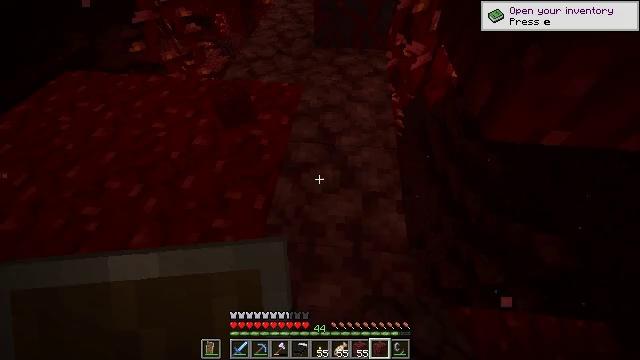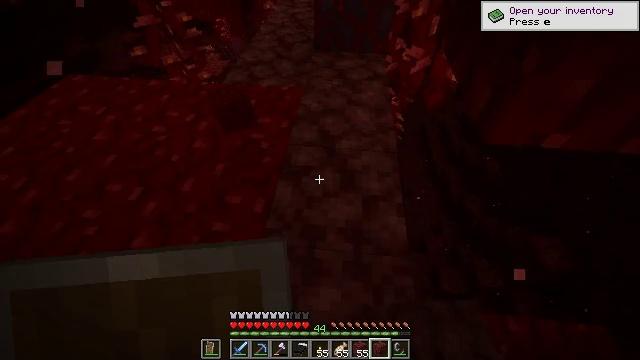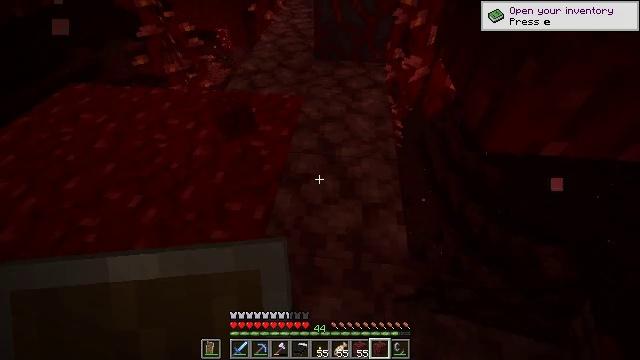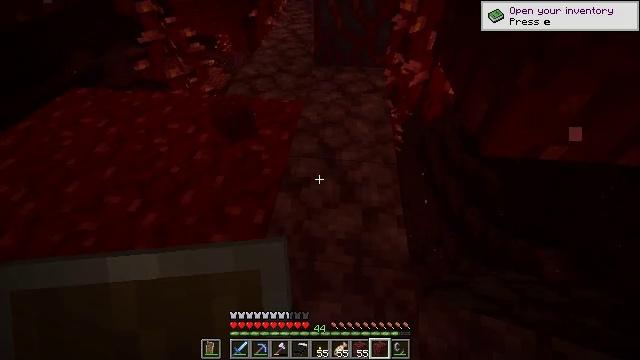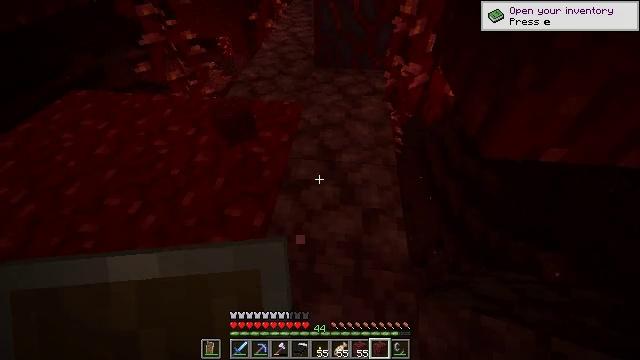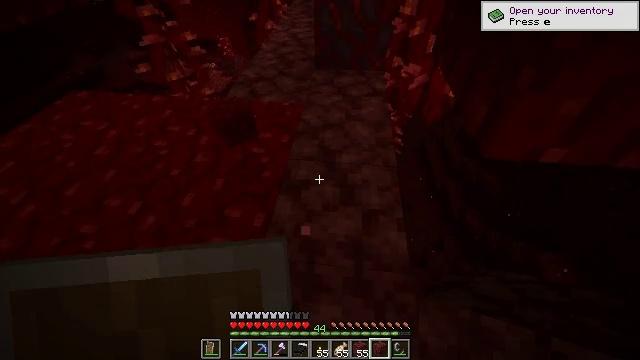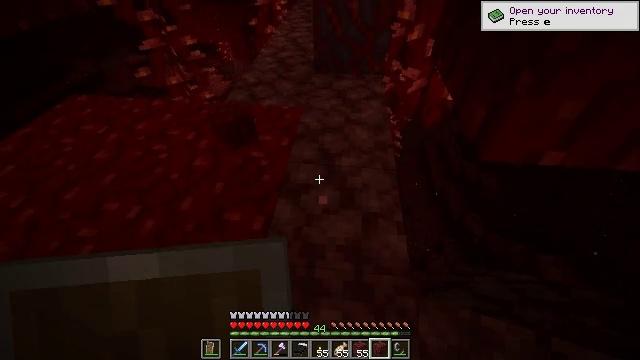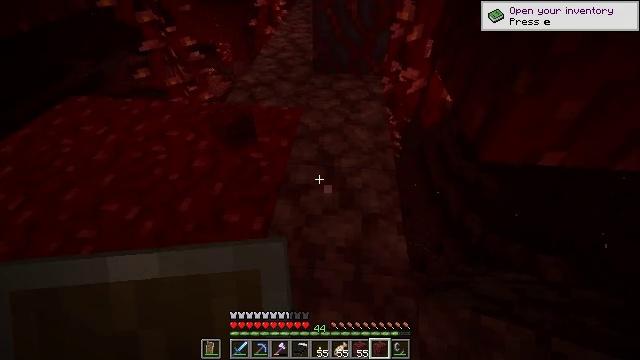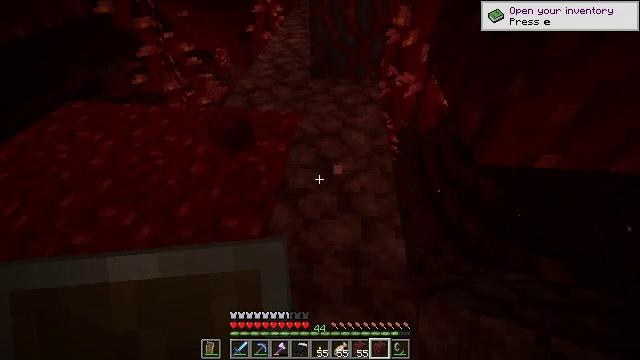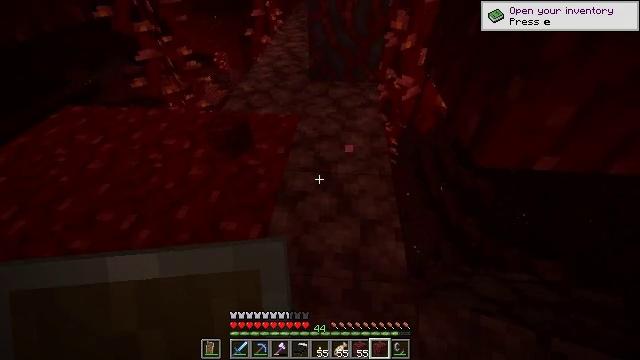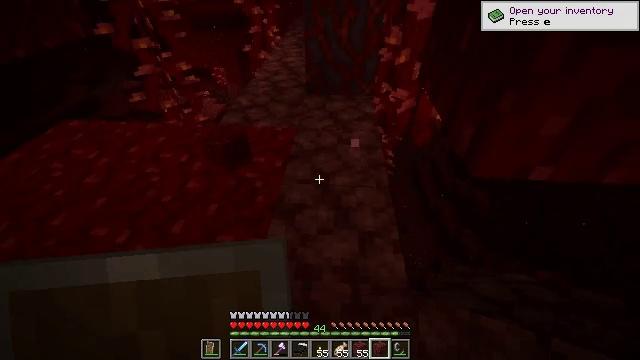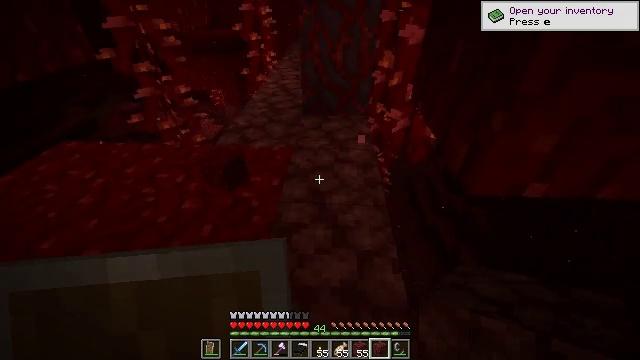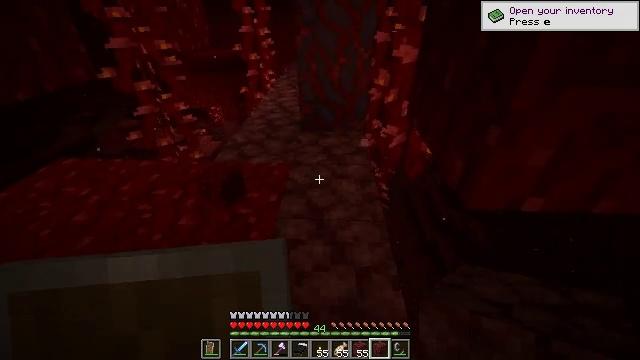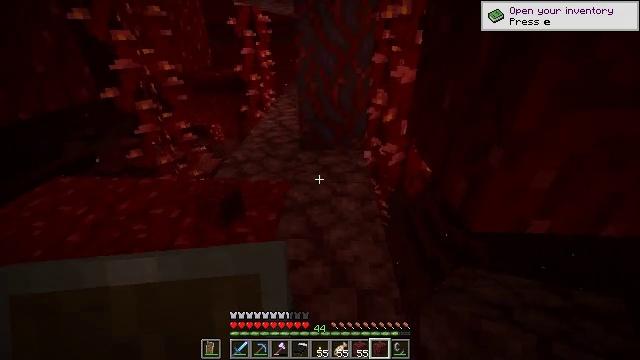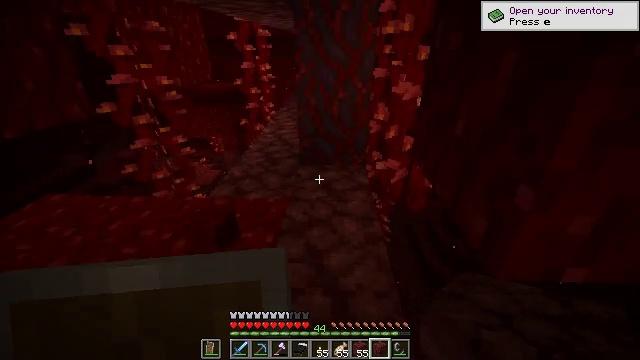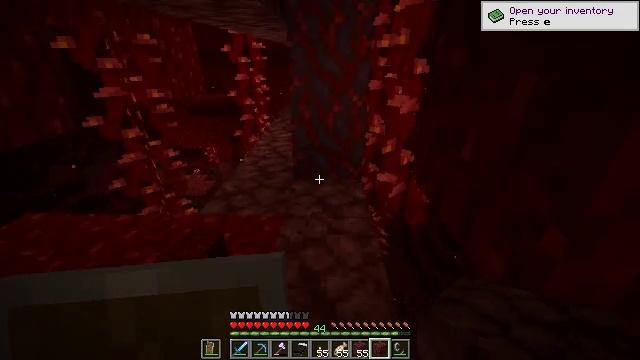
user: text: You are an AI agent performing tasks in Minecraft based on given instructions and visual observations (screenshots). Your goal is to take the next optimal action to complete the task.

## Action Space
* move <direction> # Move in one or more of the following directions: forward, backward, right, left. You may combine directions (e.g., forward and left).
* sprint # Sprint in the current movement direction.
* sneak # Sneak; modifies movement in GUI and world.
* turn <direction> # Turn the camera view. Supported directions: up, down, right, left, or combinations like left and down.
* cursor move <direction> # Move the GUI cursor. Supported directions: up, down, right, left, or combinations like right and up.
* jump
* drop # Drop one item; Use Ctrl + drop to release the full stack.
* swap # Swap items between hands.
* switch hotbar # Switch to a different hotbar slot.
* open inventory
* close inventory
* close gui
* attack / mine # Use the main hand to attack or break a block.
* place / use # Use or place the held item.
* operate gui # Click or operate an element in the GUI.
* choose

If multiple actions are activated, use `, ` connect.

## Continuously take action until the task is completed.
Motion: motion action
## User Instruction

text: Gather crimson stem from a crimson forest.
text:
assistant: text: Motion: no_op
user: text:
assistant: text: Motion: turn up
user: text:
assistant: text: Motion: no_op
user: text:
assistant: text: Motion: no_op
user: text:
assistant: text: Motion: no_op
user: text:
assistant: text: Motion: no_op
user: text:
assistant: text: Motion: no_op
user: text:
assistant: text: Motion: no_op
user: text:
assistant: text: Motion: no_op
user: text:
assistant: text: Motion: turn up
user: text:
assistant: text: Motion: turn up
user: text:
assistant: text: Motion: turn up
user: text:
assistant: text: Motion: move forward, turn up
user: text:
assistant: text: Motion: move forward, turn up
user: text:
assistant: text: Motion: move forward, turn right and up
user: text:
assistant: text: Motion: move forward, turn up
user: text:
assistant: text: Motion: move forward, turn up
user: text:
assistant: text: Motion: no_op
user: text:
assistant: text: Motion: no_op
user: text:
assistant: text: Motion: no_op
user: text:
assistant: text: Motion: no_op
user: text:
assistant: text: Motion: no_op
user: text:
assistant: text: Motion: no_op
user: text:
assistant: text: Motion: no_op
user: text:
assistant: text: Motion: no_op
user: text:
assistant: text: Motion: no_op
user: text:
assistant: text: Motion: no_op
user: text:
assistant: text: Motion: no_op
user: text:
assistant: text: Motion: no_op
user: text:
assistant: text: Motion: move forward, turn left